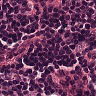
Metastatic tissue present: no